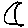
Label: moon